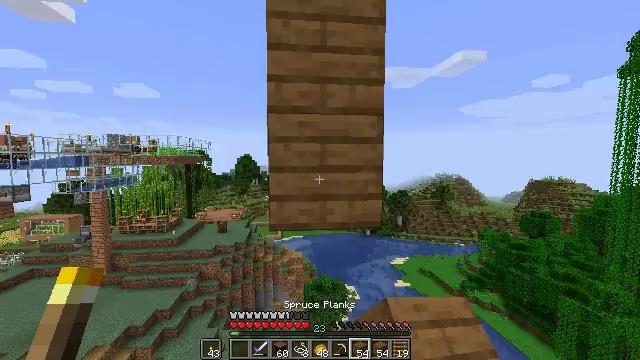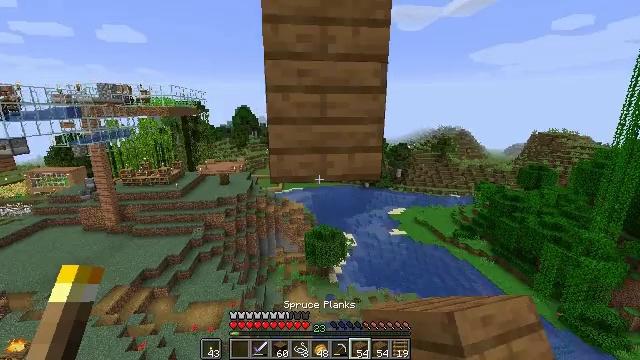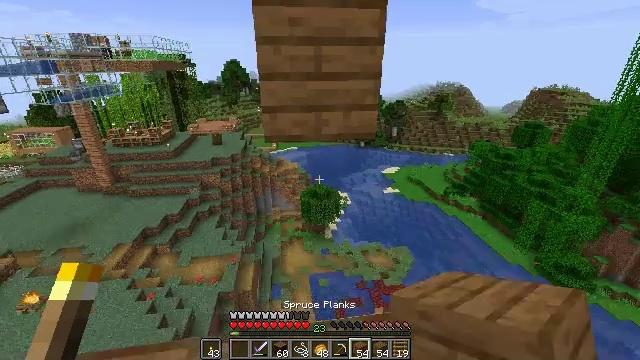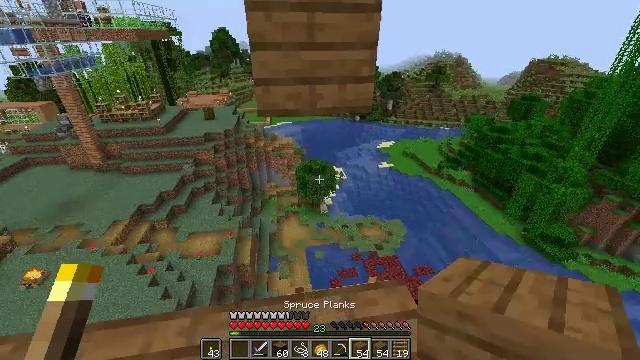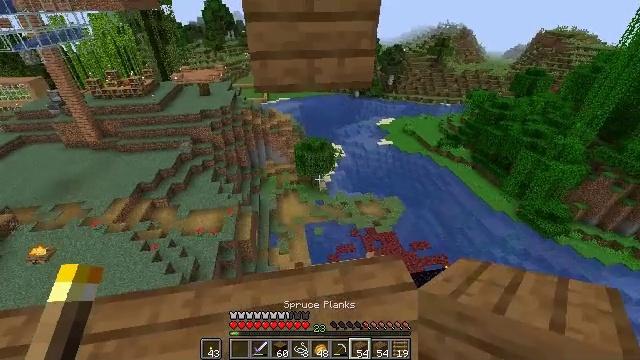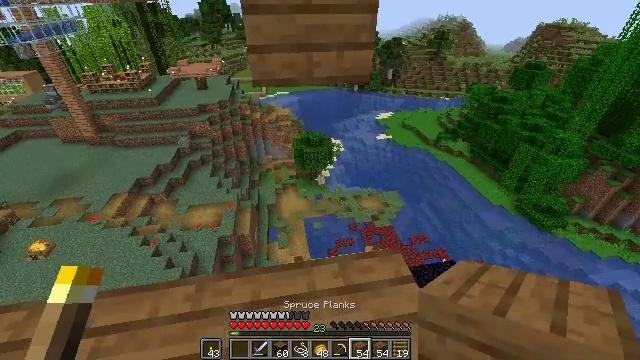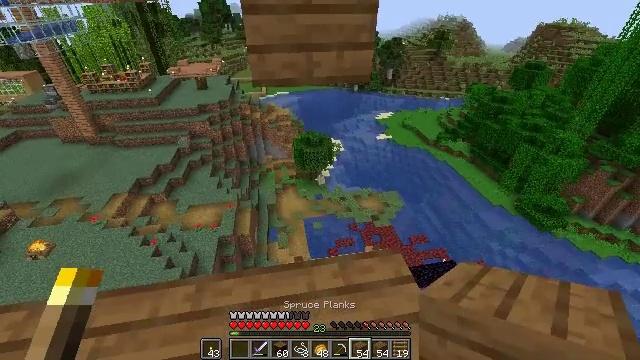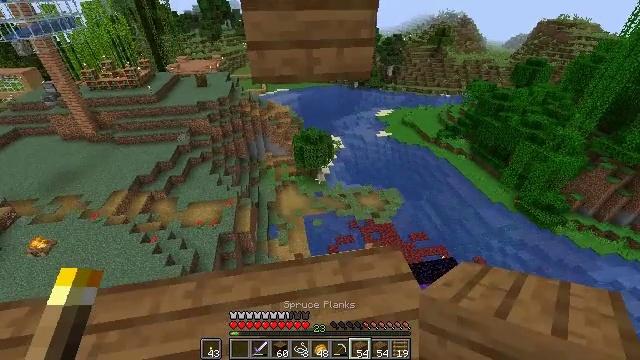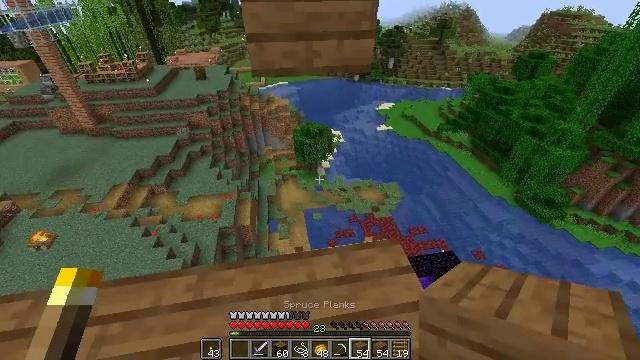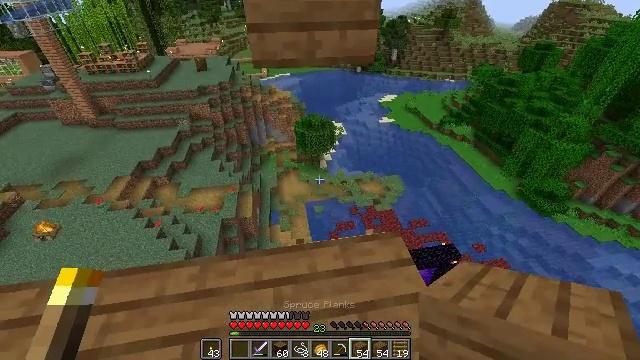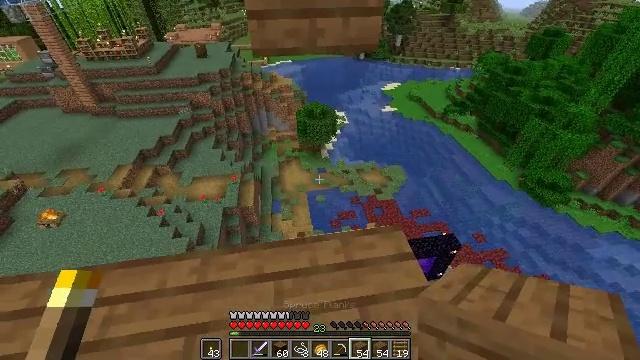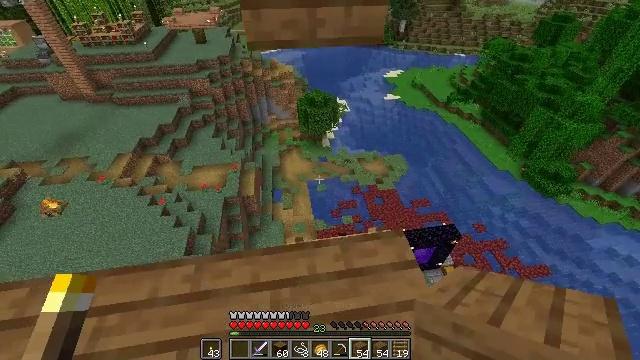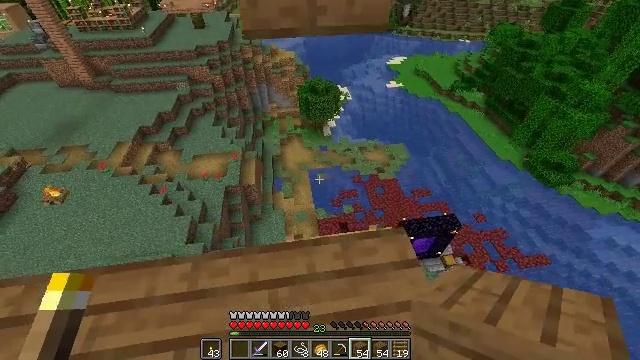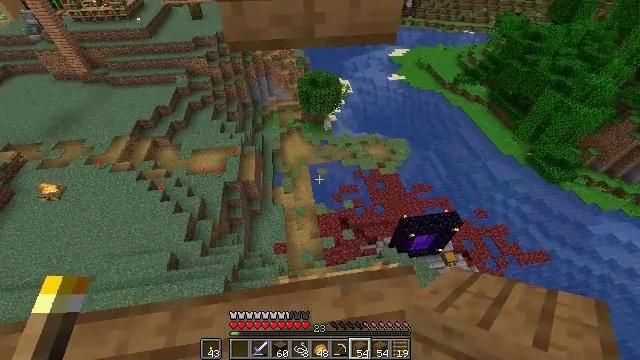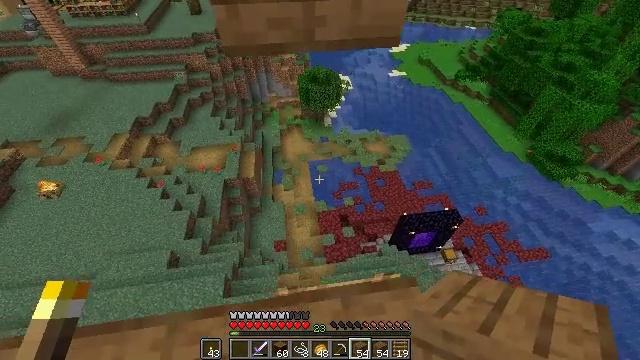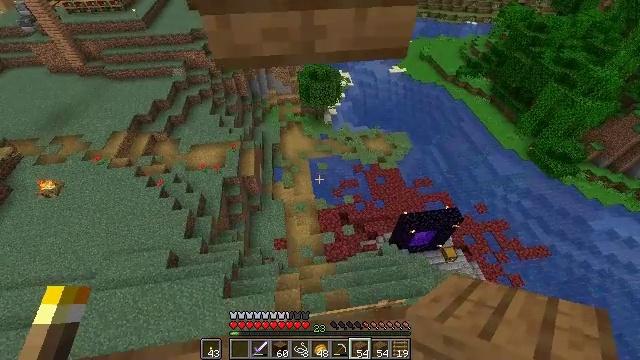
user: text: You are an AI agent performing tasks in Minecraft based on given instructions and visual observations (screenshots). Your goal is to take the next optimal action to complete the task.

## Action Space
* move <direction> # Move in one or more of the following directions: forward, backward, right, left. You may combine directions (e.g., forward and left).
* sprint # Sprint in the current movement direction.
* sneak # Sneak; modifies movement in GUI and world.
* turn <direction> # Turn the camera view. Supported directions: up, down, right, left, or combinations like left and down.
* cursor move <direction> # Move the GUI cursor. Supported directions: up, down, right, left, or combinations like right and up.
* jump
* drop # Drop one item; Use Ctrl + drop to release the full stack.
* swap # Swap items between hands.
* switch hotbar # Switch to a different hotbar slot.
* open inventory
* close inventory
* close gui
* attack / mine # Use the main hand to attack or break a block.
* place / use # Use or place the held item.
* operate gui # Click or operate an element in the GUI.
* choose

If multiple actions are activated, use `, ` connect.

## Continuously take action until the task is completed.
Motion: motion action
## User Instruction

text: Mine spruce planks to gather materials.
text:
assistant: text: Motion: turn down
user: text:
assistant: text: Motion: turn right and down
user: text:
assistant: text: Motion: turn right and down
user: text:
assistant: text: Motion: turn down
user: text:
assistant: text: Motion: turn down
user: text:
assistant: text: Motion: no_op
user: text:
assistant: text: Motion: no_op
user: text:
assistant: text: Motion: turn down
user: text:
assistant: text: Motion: turn down
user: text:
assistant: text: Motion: move forward, turn down
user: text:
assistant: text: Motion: move forward, turn down
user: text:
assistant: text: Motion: move forward, turn down
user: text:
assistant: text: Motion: move forward, turn down
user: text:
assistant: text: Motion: move forward
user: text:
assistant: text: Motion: no_op
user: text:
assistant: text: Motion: no_op
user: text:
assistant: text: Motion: no_op
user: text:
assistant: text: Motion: turn up
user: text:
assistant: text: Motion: turn right and up
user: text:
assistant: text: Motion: turn up
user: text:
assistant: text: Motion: turn left and up
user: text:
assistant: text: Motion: turn left and up
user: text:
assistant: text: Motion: no_op
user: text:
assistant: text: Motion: no_op
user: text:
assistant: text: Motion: no_op
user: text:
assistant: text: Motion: no_op
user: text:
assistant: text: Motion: no_op
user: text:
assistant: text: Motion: turn up
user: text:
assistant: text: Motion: turn right and up
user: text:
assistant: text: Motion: turn left and up